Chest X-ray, PA view. Patient: 16 years old, sex F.
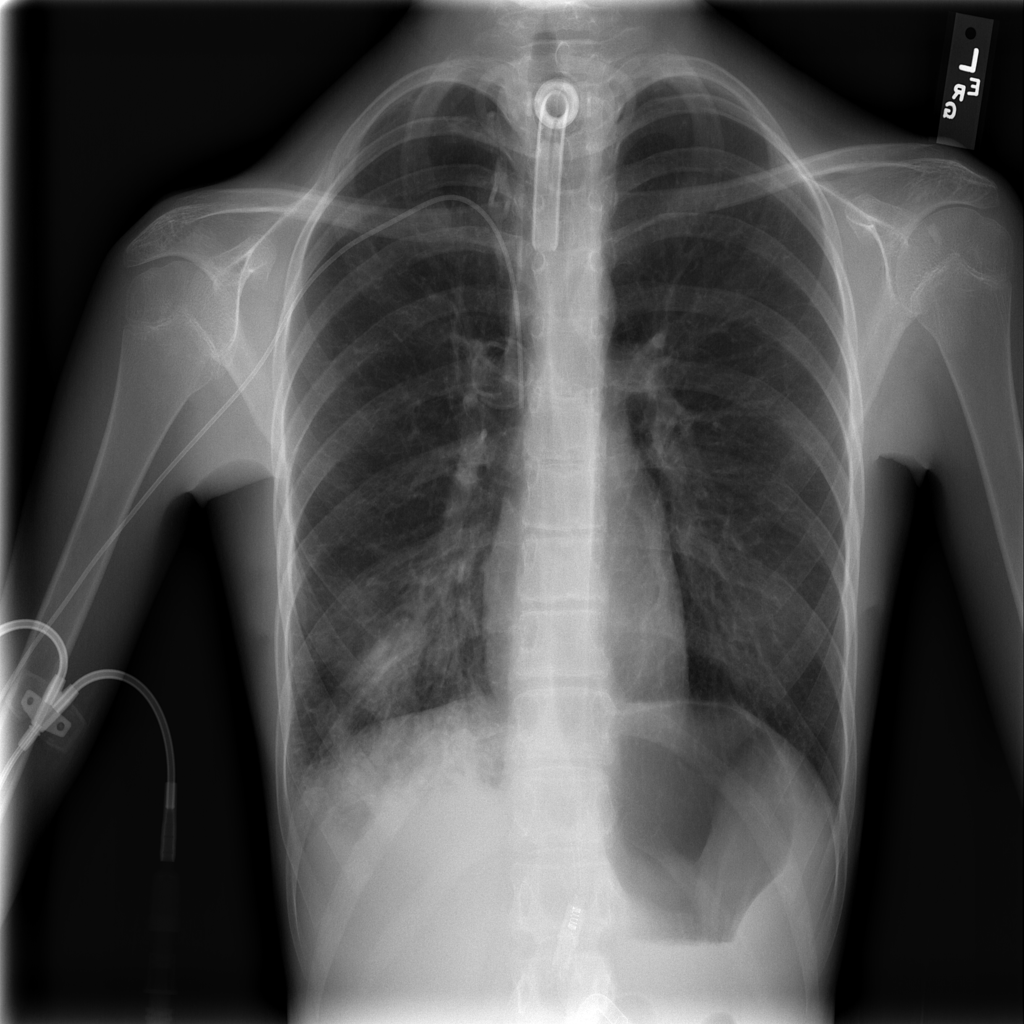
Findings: Infiltration